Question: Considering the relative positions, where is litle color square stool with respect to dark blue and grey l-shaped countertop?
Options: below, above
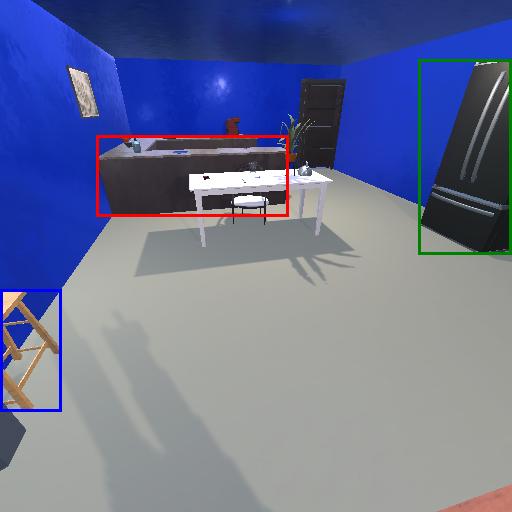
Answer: below